Question: This has been answered quite a few times before and all the responses seem to point to specificity of the CSS, but as far as I can tell, that does not seem to be the case here.
HTML
'''
<button class="flex-item color-2">A</button>
<button class="flex-item color-2">B</button>
<button class="flex-item color-2">C</button>
'''
JS
'''
$("button.color-2").hover( function(){
$(this).addClass("color-1 bg-2");
}, function(){
//$(this).removeClass("color-1").removeClass("bg-2");
});
'''
Developer Tools Output

I did change the background to be a class as I realized I had the background specified elsewhere.
Now, when the javascript adds the classes, the background overwrites, but the color does not.
Does addClass not take precedence over pre-defined colors?
Thanks.
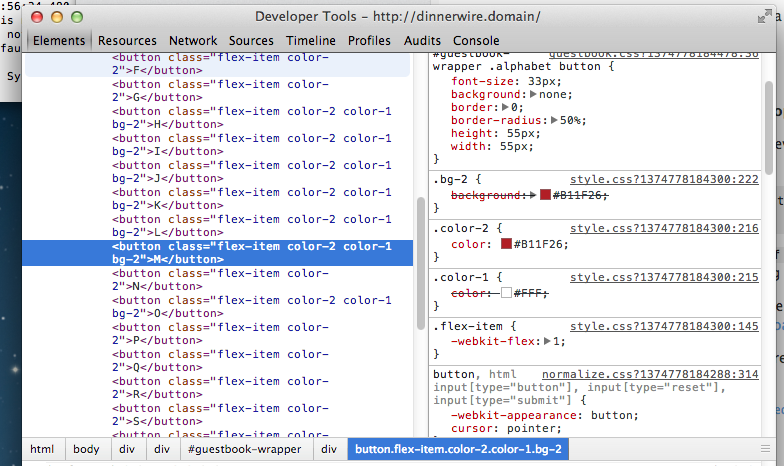
Answer: Your question
"Does addClass not take precedence over pre-defined colors?"
Jquery addClass has nothing to do with precedence at all as far as I know. The precedence of your css is defined in your css.
For example, the color 2 takes precedence because it is on line 216 and your #fff is on line 215
If you want the added class to take precedence then you need to define it better in your css. Either define it later in the css file or define it with a more specific selector, you could also use !important but you might get into a situation later where !important is not good enough so I would avoid it for now